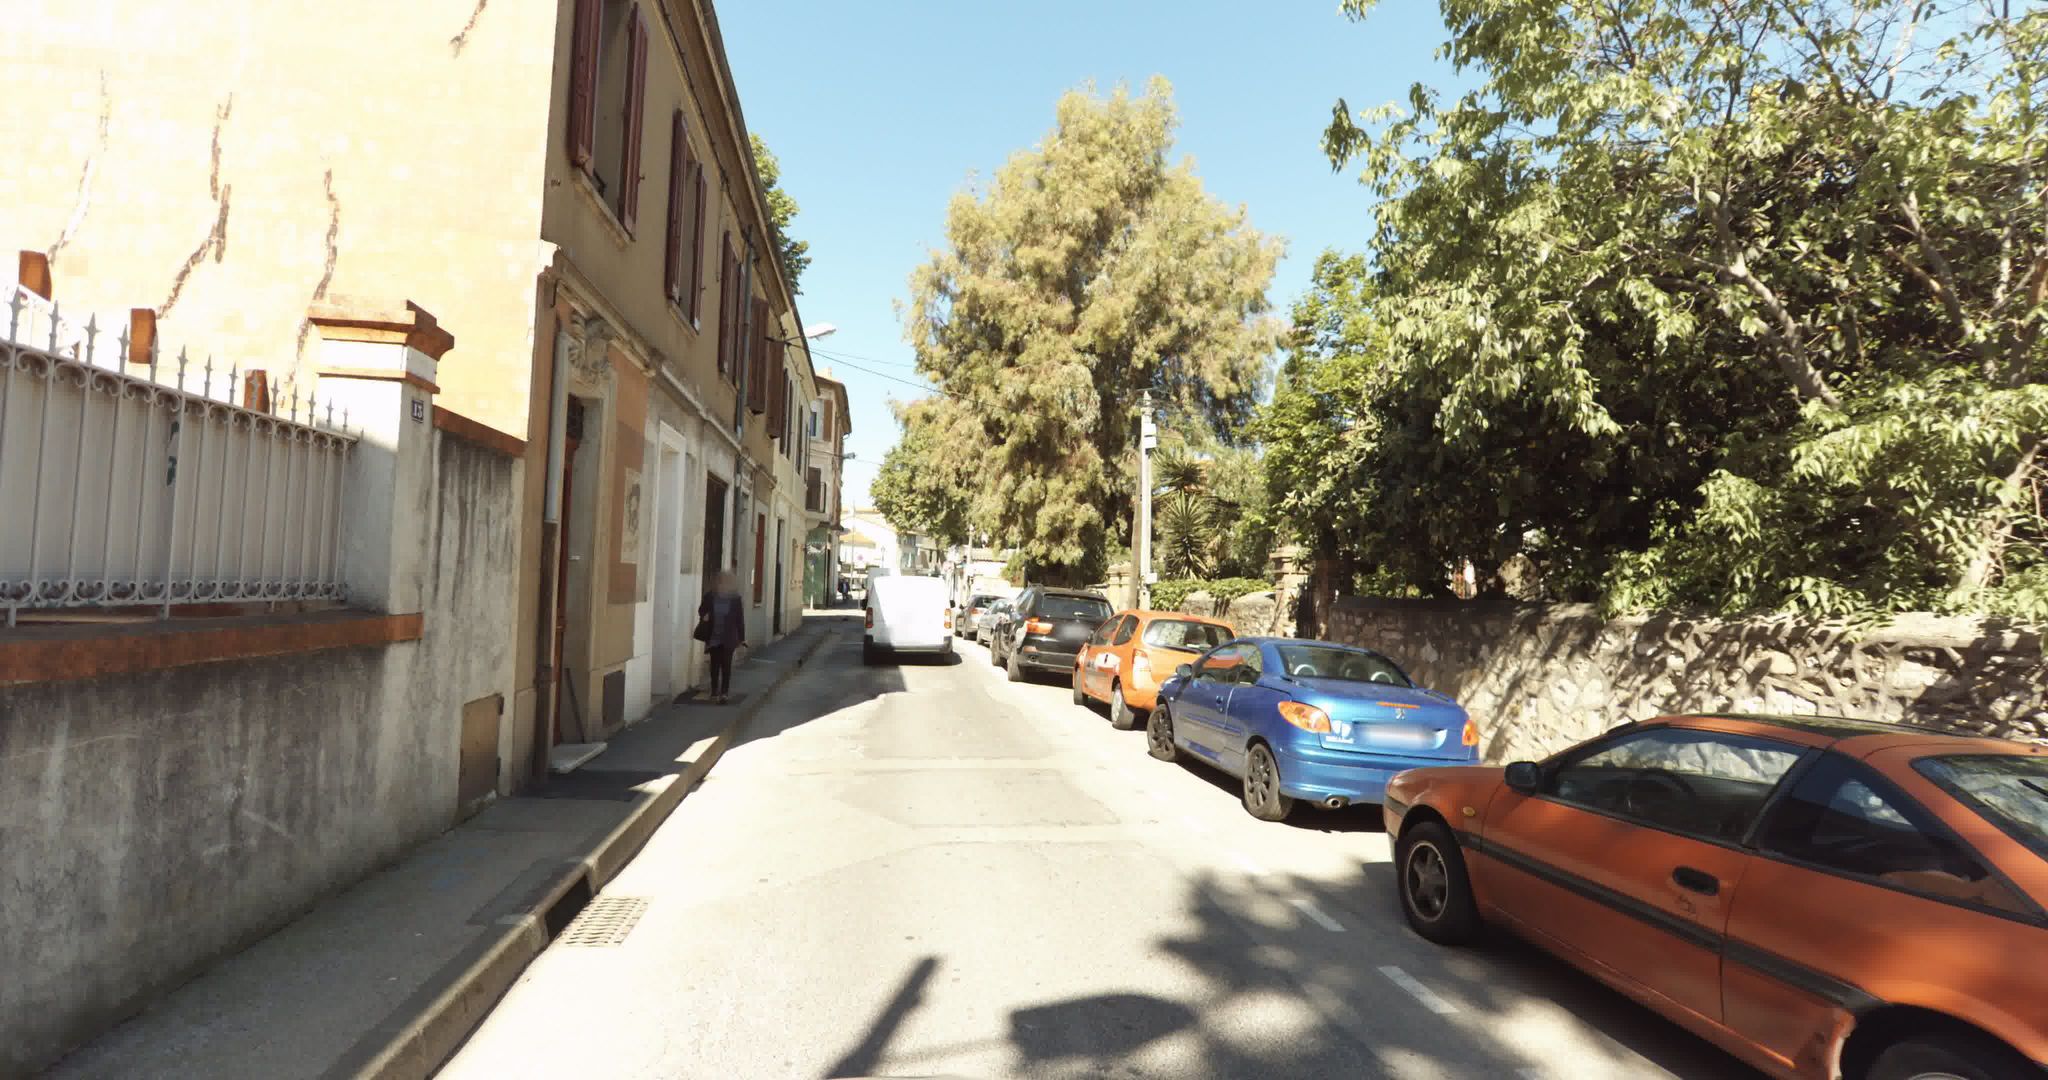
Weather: clear
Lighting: day
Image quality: good
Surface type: walking surface
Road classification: tertiary
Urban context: urban centre
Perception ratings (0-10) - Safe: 3.32, Lively: 5.66, Beautiful: 1.57, Boring: 3.62, Depressing: 5.88, Wealthy: 2.17